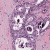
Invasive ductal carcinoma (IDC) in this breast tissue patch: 0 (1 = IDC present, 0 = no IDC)